Chest X-ray. View position: PA
Patient age: 40
Patient sex: F
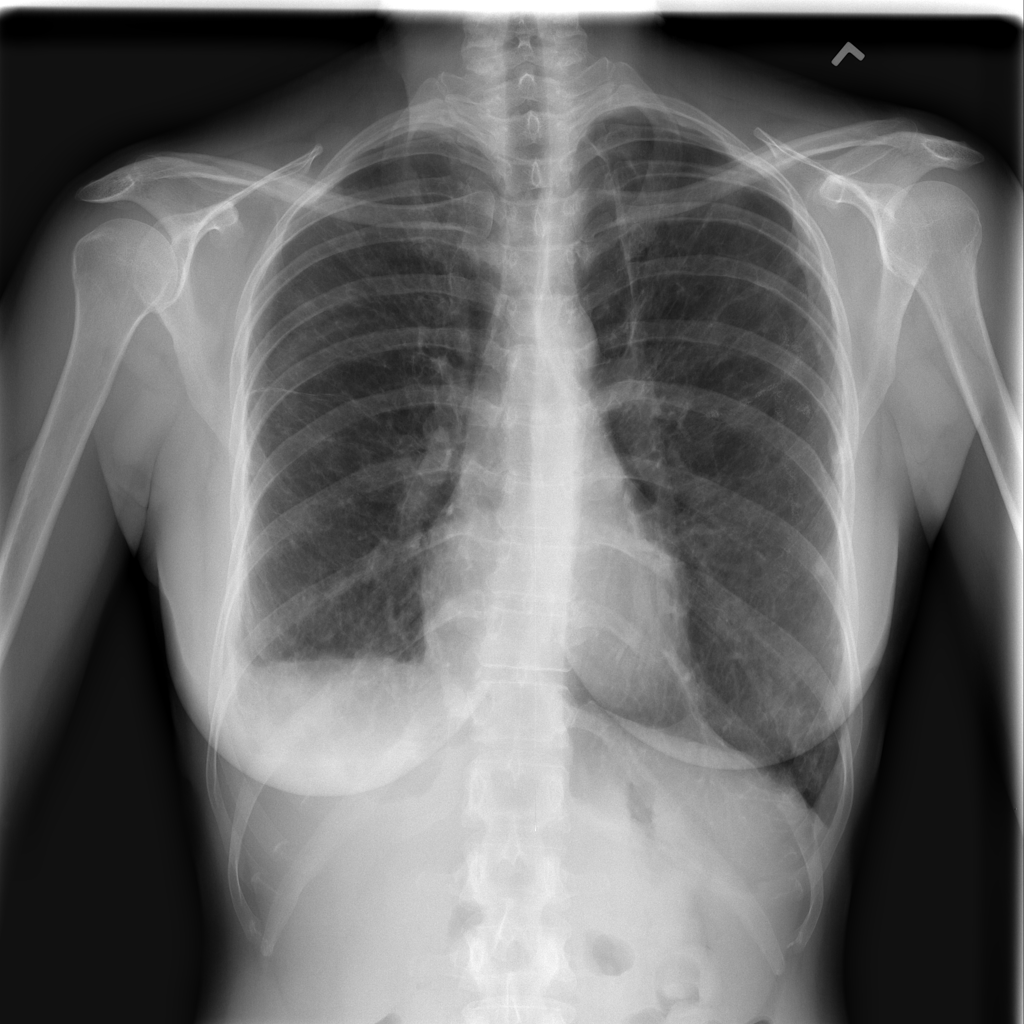
Finding: Pneumothorax